Question: It seems like there is no Apple permitted way to change the color of a uiactivityviewcontroller. I am creating it in my iPad app like this:
'''
UIActivityViewController *activity = [[UIActivityViewController alloc] initWithActivityItems:@[@"test"] applicationActivities:nil];
shareOptions = [[UIPopoverController alloc] initWithContentViewController:activity];
[shareOptions presentPopoverFromBarButtonItem:actionBarButton permittedArrowDirections:UIPopoverArrowDirectionAny animated:YES];
'''
This currently presents the popover with a blueish background color. I have seen a black background color used so I know it is possible. Another developer mentioned to me he thought on the iPhone at least it appears to be determined by the status bar color (as setting the status bar color to black opaque in the info.plist made the activityview black). This did not seem to have an effect on the iPad version. Does anyone have any ideas/suggestions?
Thanks!
UPDATE:
Setting activity.view.backgroundColor yields a weird result where most of the view is the set color but the edges are still the original blue

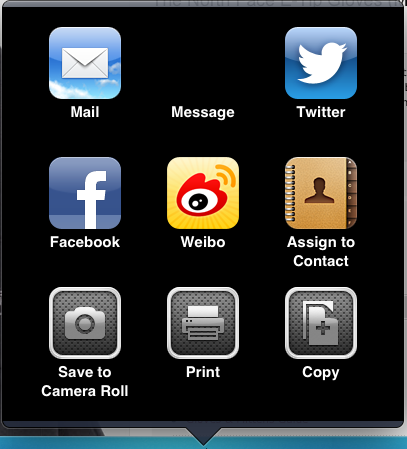
Answer: That's mentioned on the WWDC 2012 Video : Session 200 - What's new in Cocoa Touch.
The blueish part is a default layover you can deactivate with
'''
UIPopoverBackgroundView +(BOOL)wantsDefaultContentAppearance
'''